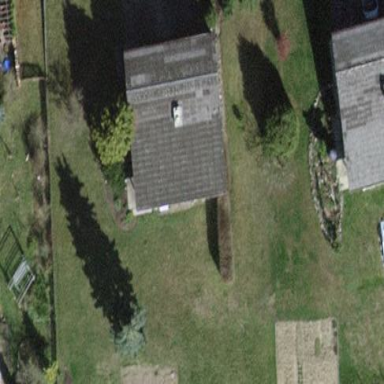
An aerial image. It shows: Detached building with saltbox-shaped roof.